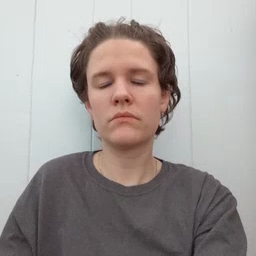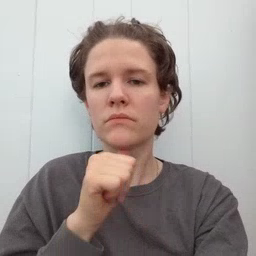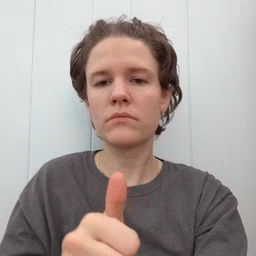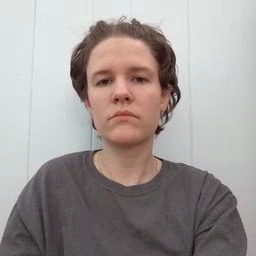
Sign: not